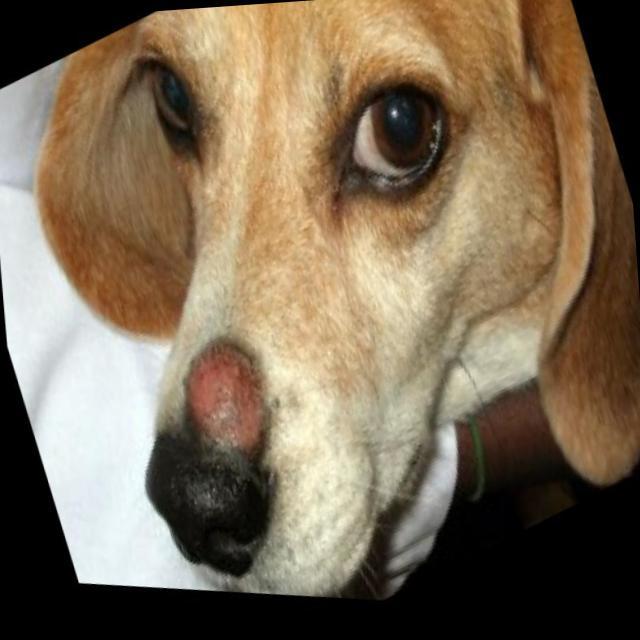
Canine ringworm (Dermatophytosis) — fungal infection caused by Microsporum or Trichophyton. Presents with circular alopecia, scaling, crusting, and broken hairs.